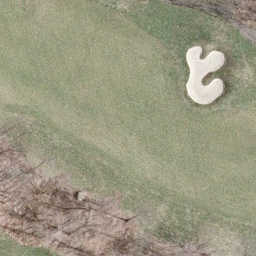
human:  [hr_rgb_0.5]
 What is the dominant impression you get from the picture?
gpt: golf course